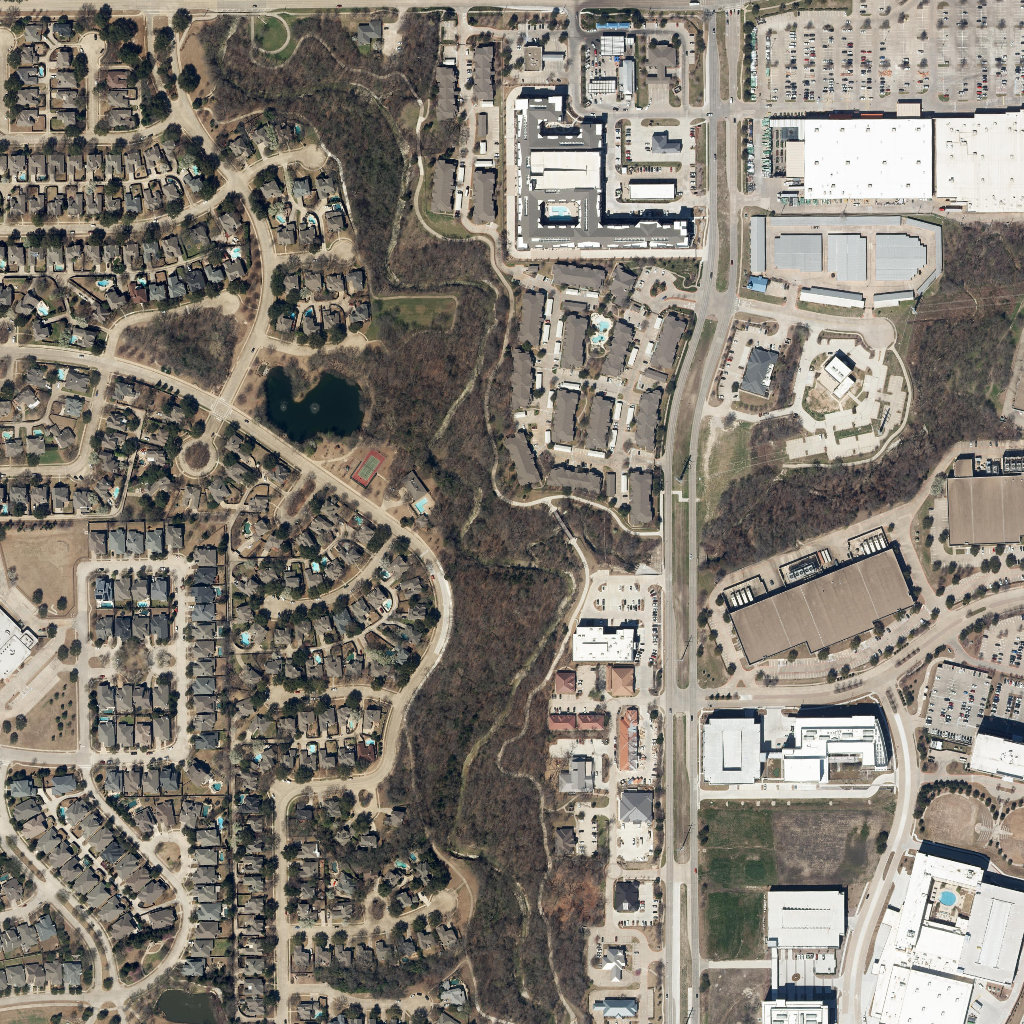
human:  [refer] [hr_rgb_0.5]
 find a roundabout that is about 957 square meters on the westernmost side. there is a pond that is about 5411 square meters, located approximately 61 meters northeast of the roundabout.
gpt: <box>[[16, 42, 21, 46, 0]]</box>

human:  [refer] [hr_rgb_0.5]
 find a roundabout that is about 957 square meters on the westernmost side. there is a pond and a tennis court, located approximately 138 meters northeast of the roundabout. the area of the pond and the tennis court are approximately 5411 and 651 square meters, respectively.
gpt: <box>[[16, 41, 21, 46, 0]]</box>

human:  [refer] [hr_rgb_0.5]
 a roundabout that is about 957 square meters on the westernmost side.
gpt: <box>[[16, 42, 21, 46, 0]]</box>

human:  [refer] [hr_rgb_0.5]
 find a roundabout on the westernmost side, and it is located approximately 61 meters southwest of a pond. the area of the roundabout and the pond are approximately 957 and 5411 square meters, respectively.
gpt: <box>[[16, 42, 21, 46, 0]]</box>

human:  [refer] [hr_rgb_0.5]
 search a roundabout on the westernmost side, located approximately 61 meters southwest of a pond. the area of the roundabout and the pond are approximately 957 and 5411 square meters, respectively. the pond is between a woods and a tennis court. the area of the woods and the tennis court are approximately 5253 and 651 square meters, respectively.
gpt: <box>[[16, 42, 21, 46, 0]]</box>

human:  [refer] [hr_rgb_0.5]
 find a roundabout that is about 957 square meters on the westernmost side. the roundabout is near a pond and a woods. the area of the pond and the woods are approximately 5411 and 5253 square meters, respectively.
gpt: <box>[[16, 42, 21, 46, 0]]</box>